This time-frequency spectrogram was computed from a bearing vibration snapshot; brighter regions carry more energy. Diagnose the bearing from this image, choosing from: normal, inner_race, outer_race, ball.
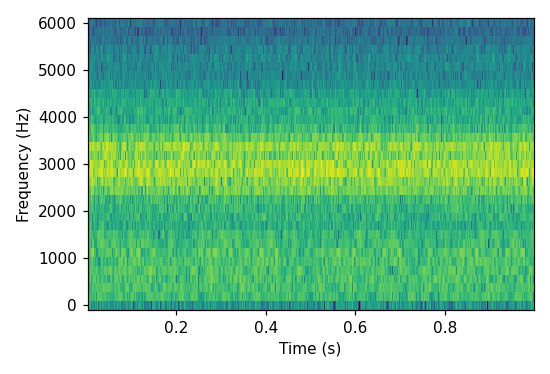
Answer: ball